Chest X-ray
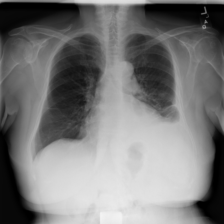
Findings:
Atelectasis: positive
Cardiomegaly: negative
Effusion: positive
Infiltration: negative
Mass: negative
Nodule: negative
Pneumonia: negative
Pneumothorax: negative
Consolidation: negative
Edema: negative
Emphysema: negative
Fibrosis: negative
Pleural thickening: negative
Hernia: negative